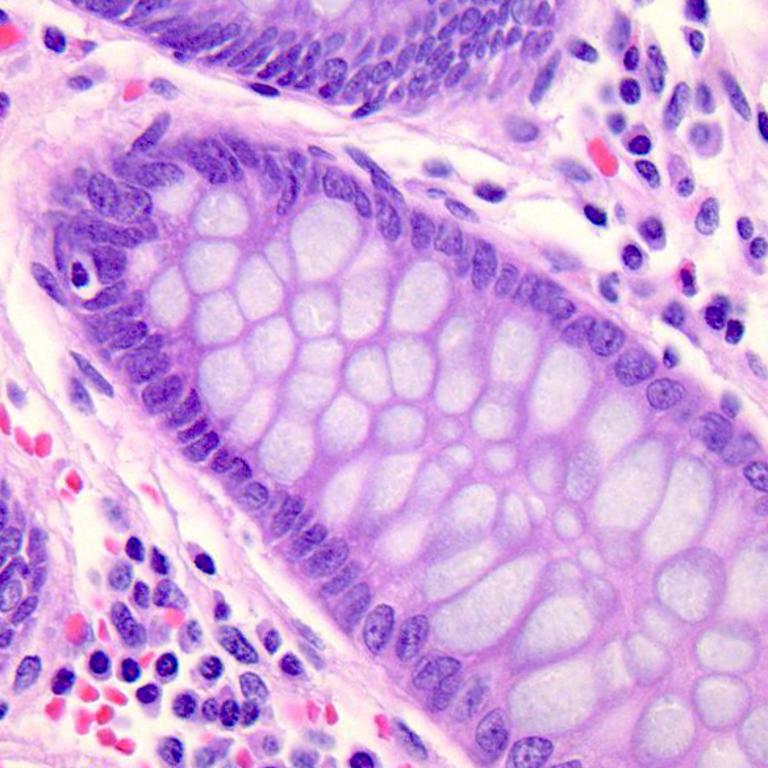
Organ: colon
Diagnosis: benign